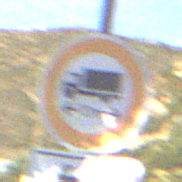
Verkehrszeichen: TatsaechlicheLaenge
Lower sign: RichtungsangabeDurchPfeile2
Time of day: MorningAfternoon
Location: Outdoor (RoadRail)
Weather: PartlyCloudy
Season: NotSpecified
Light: Natural